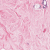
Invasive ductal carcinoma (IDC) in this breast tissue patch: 0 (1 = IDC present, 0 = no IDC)